Aerial crown-view tile of a tropical tree (Barro Colorado Island, Panama), acquired 20250317:
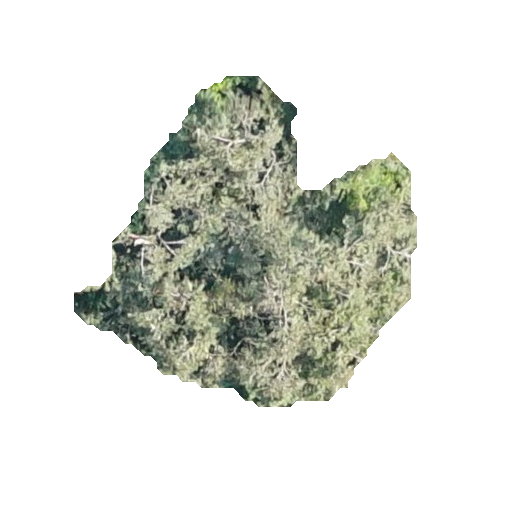
Species: Luehea seemannii
GBIF accepted scientific name: Luehea seemannii
Crown area: 103.529 m²